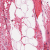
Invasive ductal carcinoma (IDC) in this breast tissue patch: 0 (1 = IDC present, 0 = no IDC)